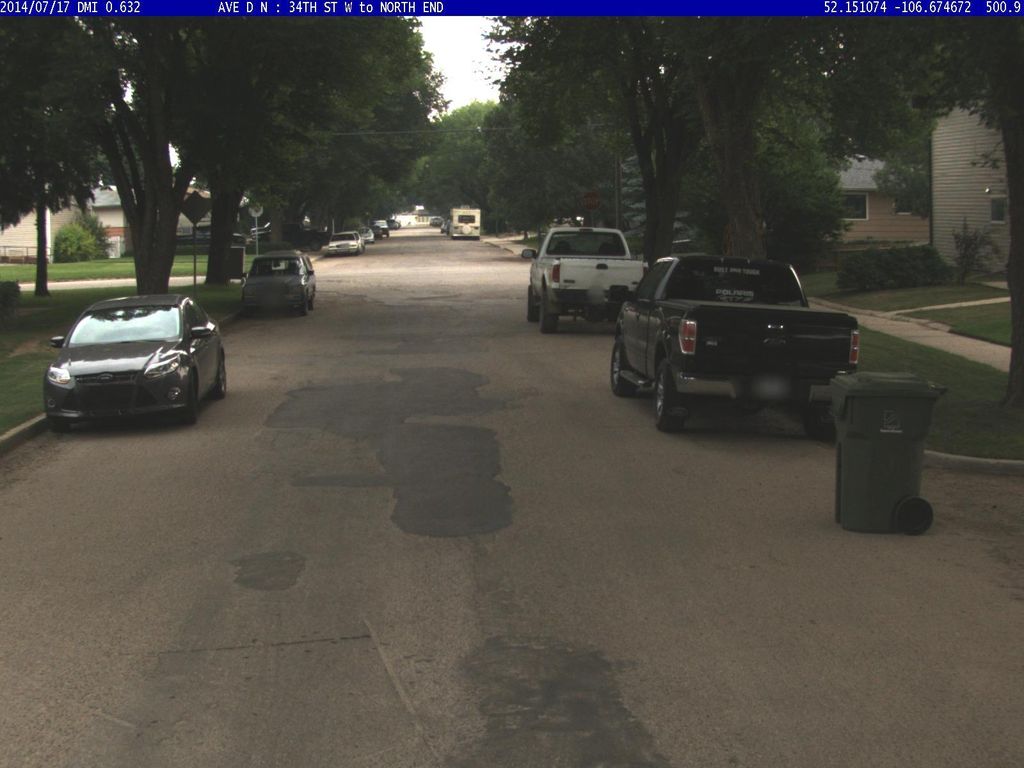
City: saskatoon